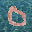
Label: 0